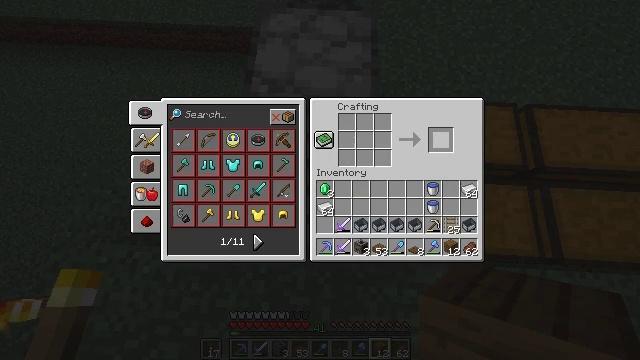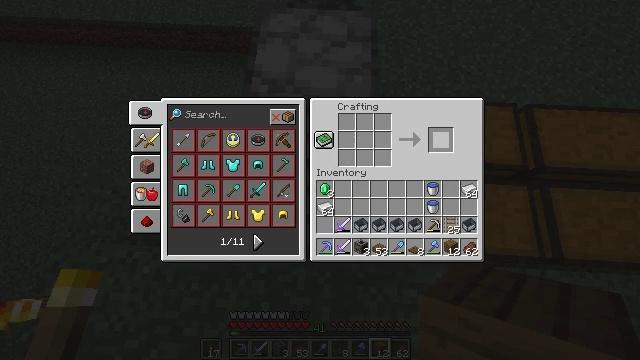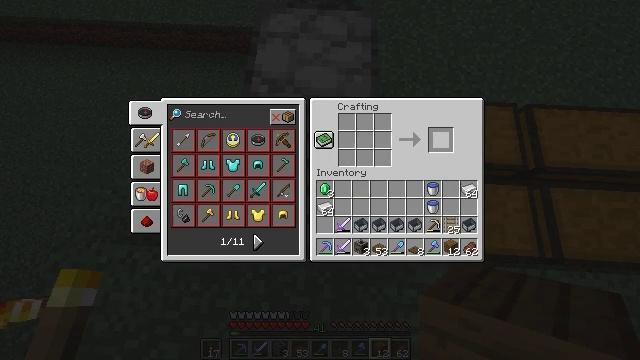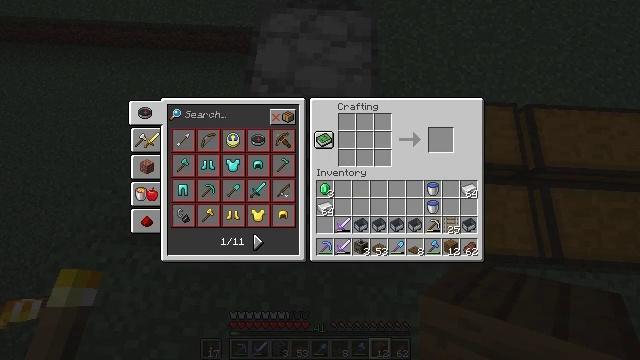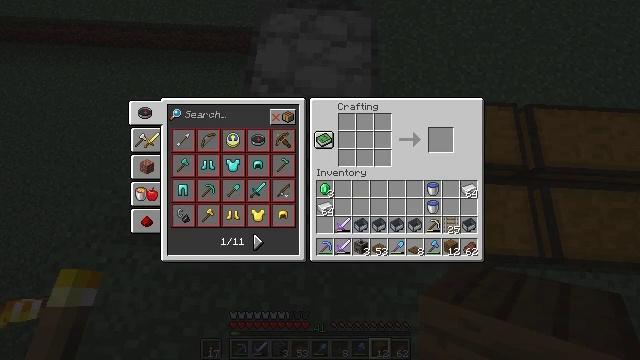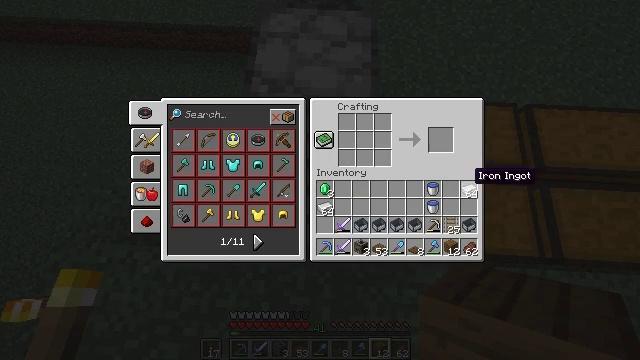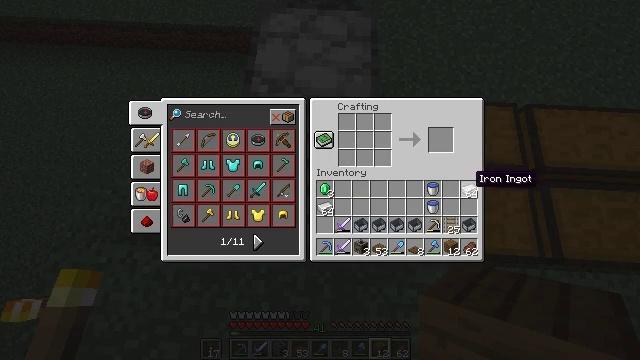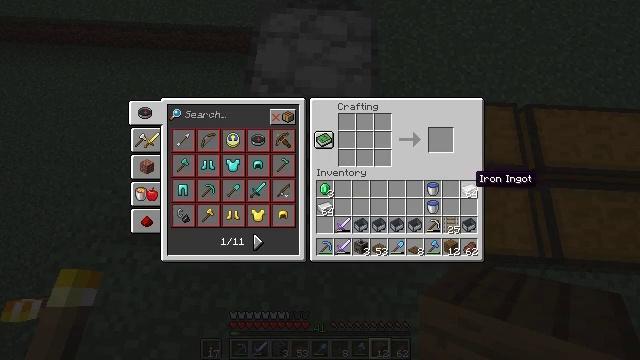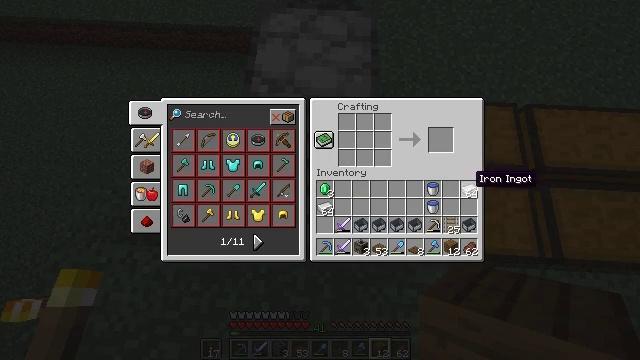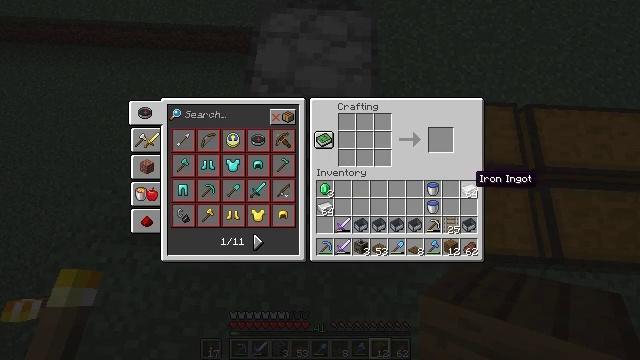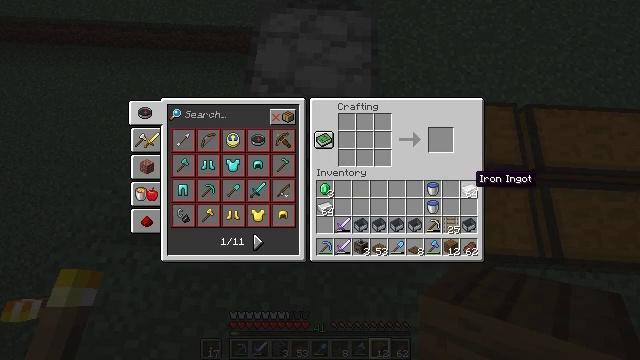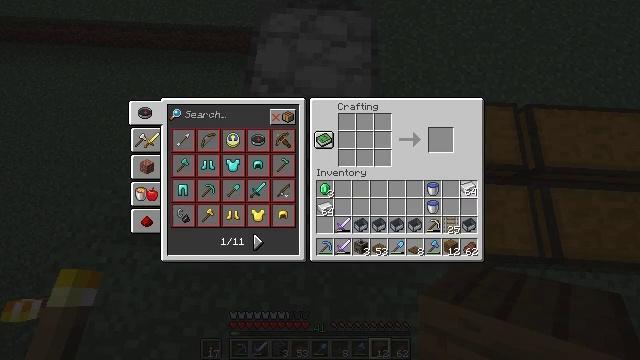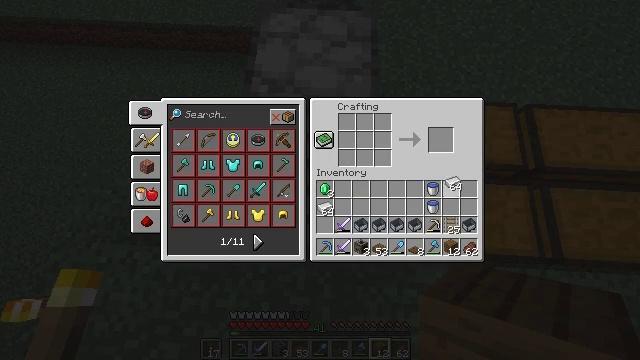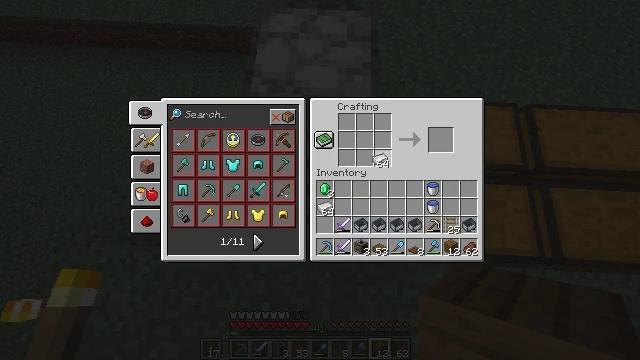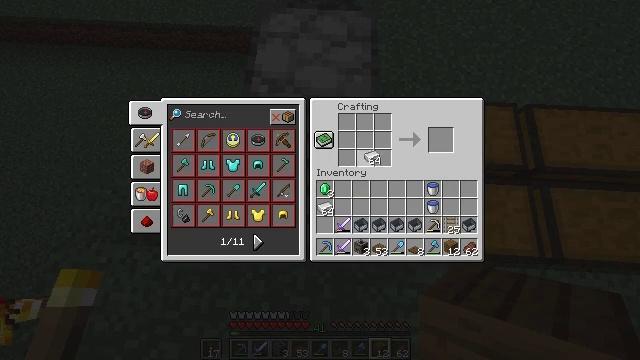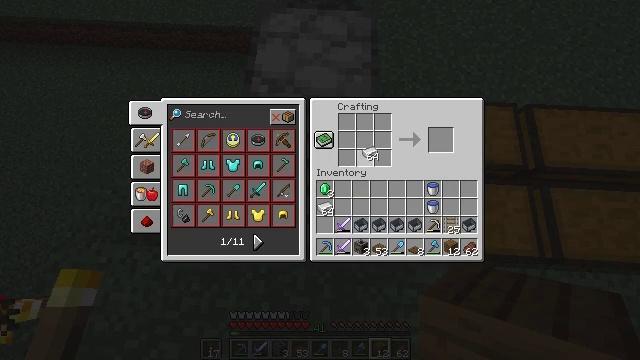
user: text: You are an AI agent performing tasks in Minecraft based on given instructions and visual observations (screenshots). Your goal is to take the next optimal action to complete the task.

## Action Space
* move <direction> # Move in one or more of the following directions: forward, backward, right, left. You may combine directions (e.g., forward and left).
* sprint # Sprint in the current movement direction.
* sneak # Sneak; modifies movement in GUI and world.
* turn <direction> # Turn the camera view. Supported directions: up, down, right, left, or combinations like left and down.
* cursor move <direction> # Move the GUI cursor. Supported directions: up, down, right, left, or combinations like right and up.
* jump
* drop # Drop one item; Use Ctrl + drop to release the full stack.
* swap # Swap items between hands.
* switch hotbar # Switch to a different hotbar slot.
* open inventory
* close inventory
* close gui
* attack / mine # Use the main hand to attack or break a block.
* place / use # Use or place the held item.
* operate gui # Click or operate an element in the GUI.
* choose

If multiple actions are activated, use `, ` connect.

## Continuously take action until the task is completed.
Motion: motion action
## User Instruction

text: Open the crafting table and craft a minecart with iron ingots.
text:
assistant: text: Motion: sneak
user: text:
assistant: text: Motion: sneak
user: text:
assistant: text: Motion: sneak, cursor move right and down
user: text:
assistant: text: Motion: cursor move right and down
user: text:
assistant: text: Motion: cursor move down
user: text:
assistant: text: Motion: no_op
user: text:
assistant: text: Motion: no_op
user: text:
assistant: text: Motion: no_op
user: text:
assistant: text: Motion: no_op
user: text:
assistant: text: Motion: no_op
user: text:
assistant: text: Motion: operate gui
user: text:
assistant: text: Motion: cursor move left
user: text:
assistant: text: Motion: cursor move left and up
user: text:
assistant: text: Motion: cursor move left
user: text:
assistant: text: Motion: no_op
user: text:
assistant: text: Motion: no_op
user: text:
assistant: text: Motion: no_op
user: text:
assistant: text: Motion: no_op
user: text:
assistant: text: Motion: no_op
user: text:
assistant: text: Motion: no_op
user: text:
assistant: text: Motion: no_op
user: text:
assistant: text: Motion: no_op
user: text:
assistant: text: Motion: no_op
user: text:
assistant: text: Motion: no_op
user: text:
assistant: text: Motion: no_op
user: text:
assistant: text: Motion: no_op
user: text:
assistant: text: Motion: no_op
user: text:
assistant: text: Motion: no_op
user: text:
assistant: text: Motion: no_op
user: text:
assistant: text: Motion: no_op